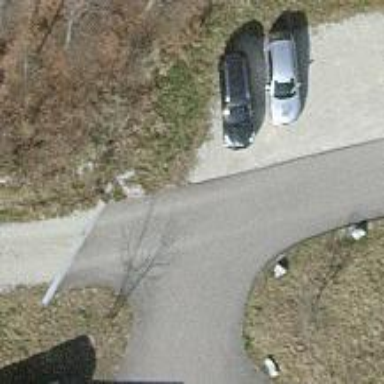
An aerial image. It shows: Service road with tracktype grade 3.